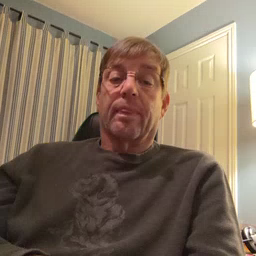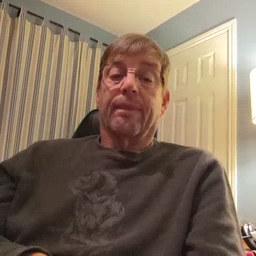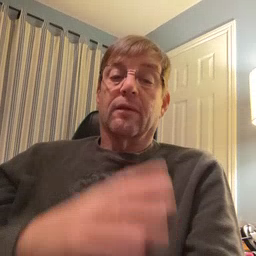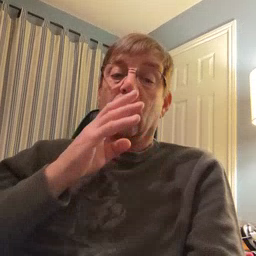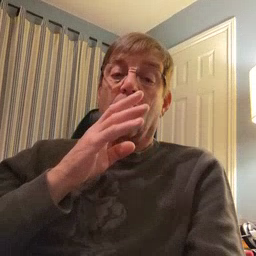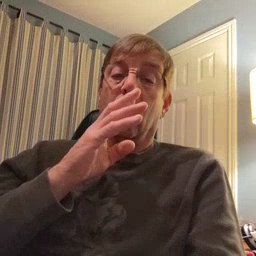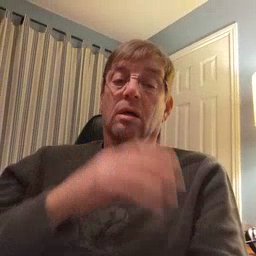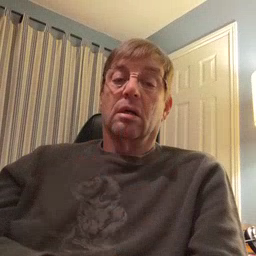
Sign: talk